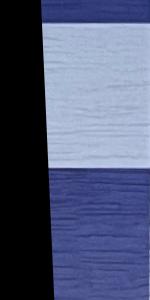
Label: Empty